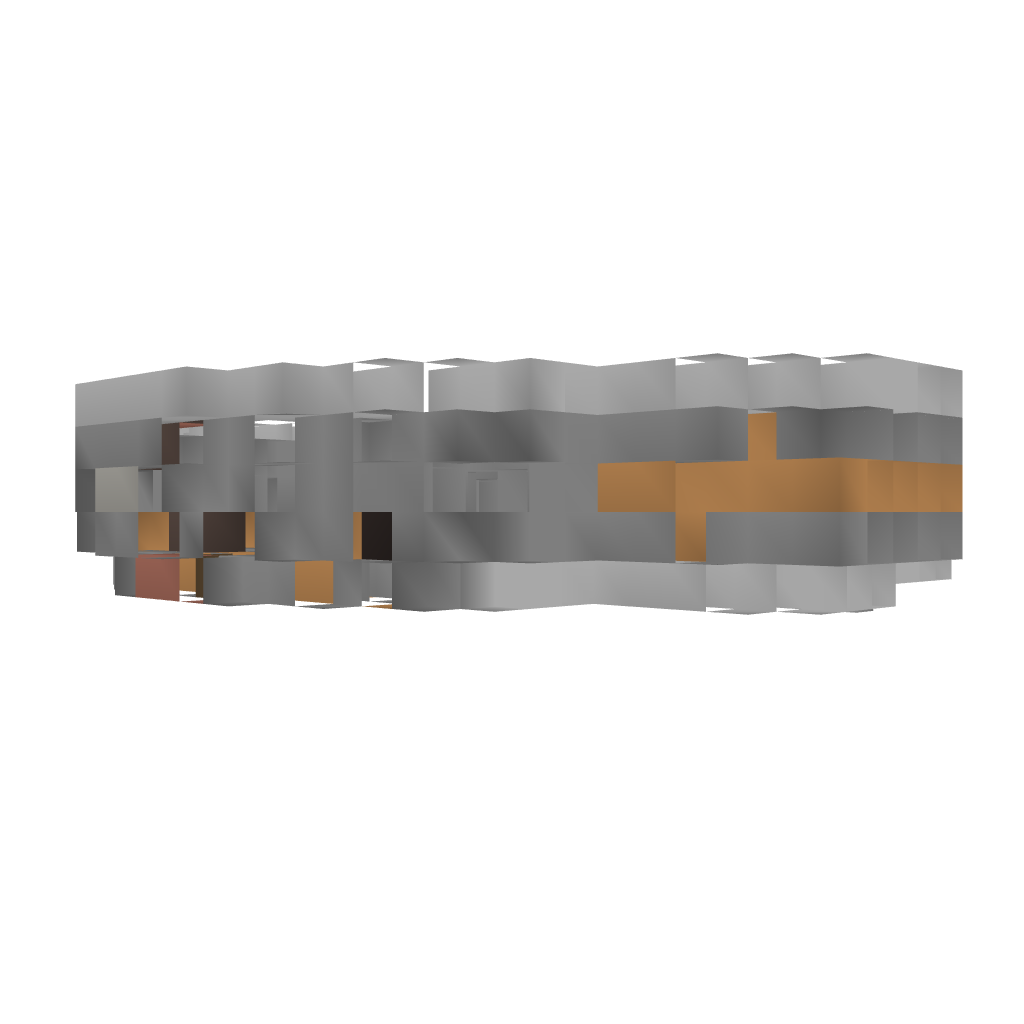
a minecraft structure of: Movecraft Ship USS Defiant